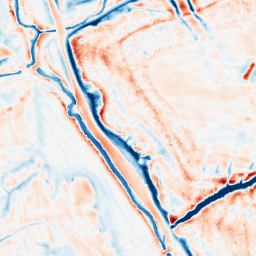
Category: edge_preserving
Decomposition family: bilateral
Decomposition parameters: d: 21
sigma_color: 75
sigma_space: 150
Upsampling method: quadratic
Upsampling parameters: scale: 8
Upsampling scale: 8